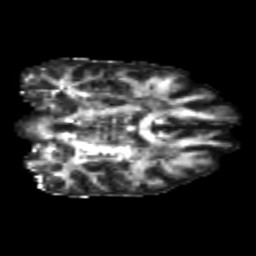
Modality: FA
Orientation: coronal
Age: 22
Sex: male
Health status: healthy
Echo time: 0.074 s